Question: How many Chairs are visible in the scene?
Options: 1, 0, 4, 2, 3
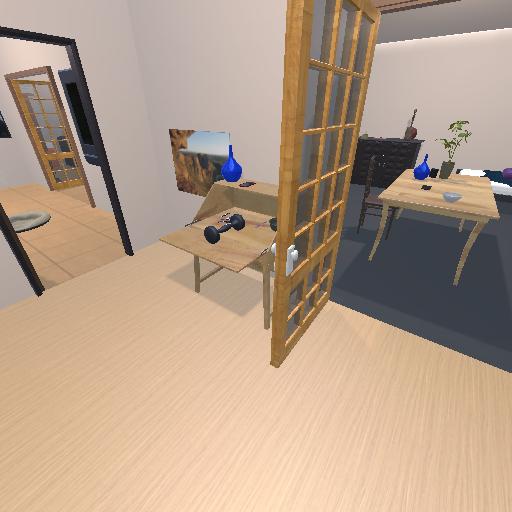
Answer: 1